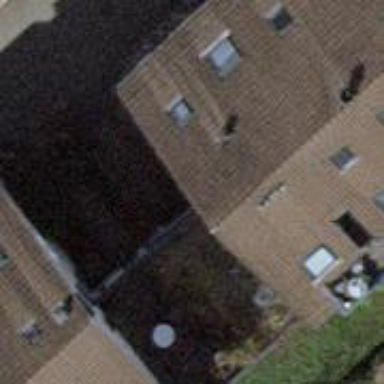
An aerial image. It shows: Group of garages.